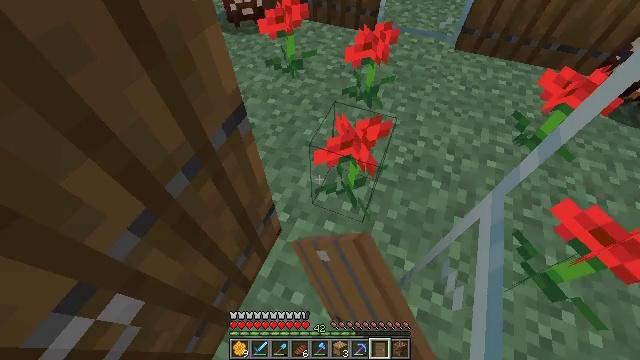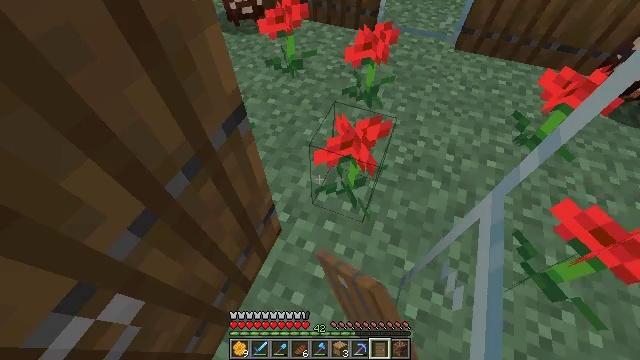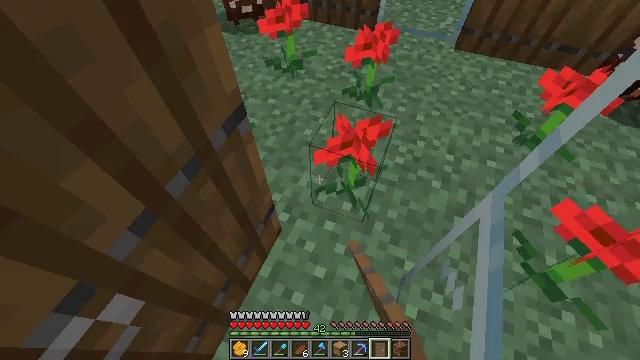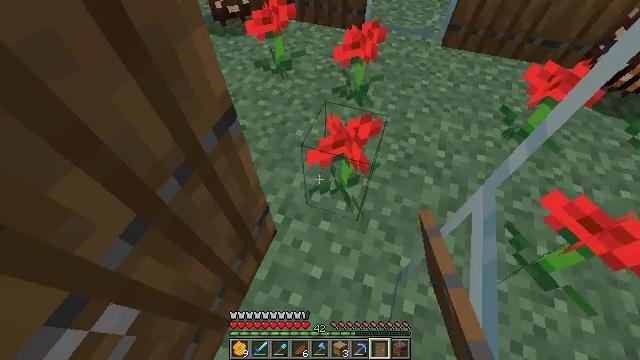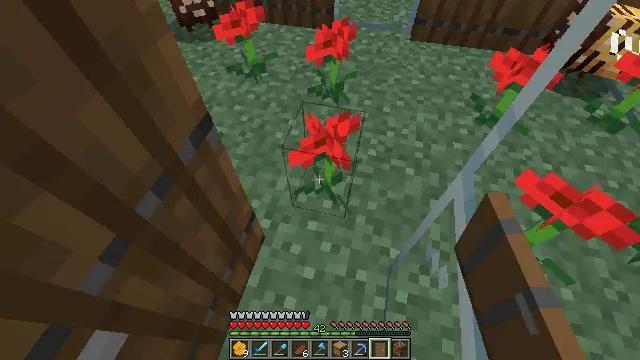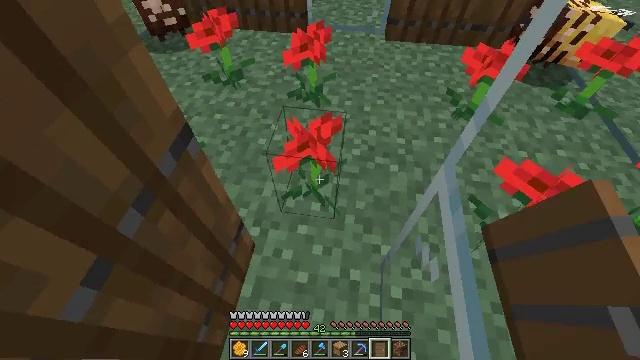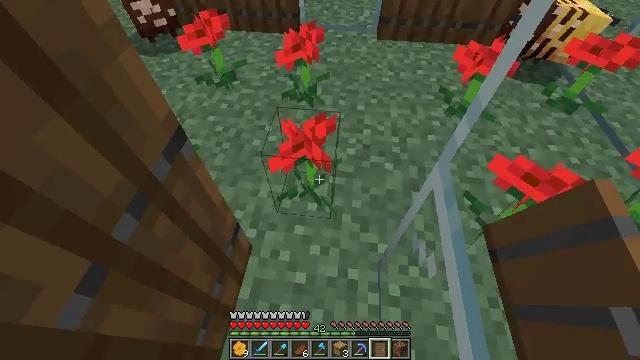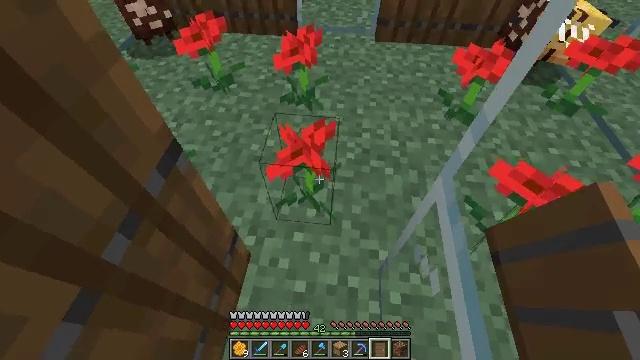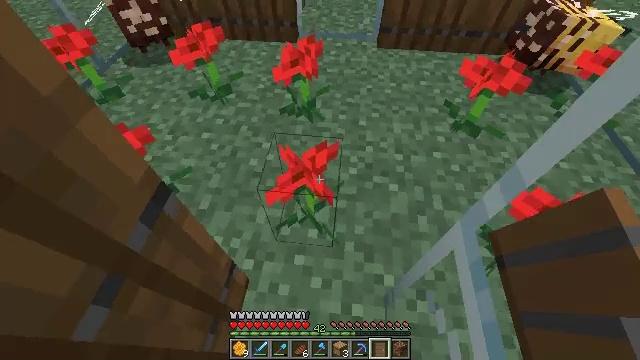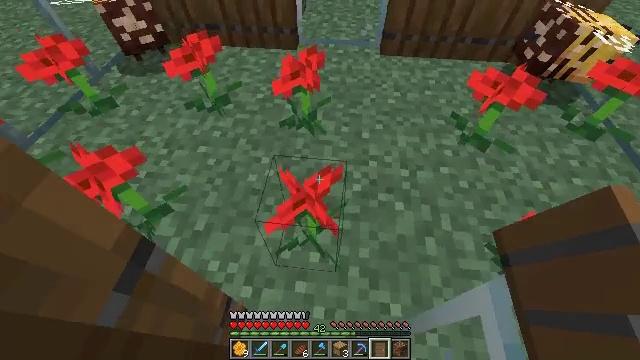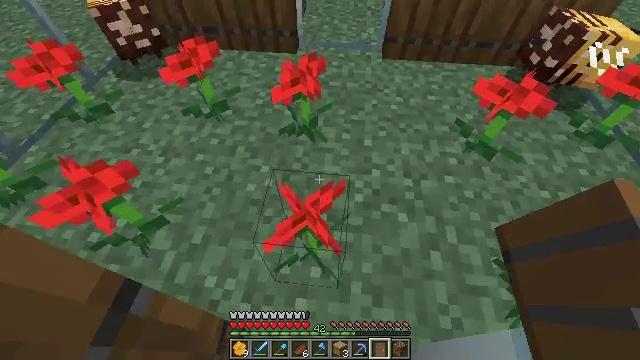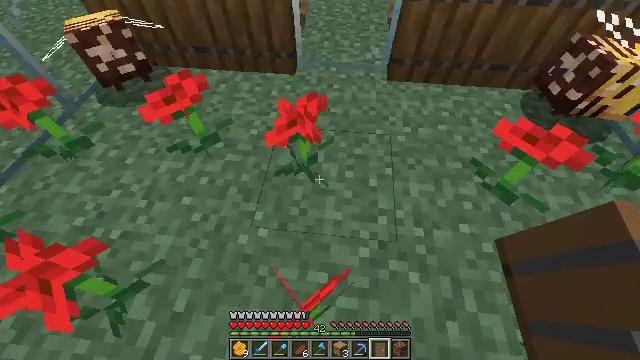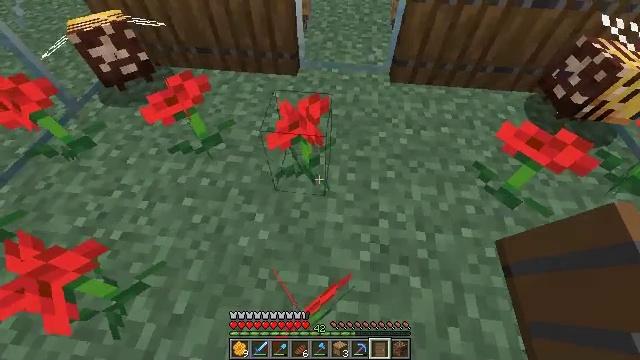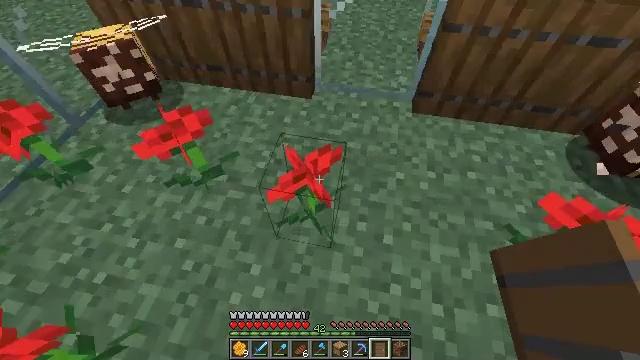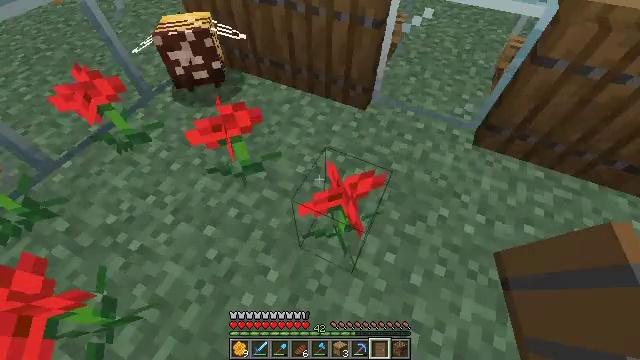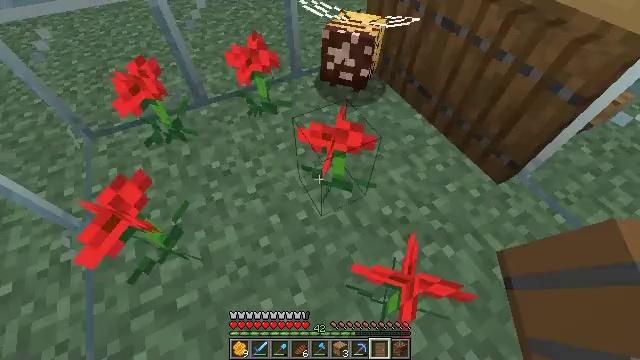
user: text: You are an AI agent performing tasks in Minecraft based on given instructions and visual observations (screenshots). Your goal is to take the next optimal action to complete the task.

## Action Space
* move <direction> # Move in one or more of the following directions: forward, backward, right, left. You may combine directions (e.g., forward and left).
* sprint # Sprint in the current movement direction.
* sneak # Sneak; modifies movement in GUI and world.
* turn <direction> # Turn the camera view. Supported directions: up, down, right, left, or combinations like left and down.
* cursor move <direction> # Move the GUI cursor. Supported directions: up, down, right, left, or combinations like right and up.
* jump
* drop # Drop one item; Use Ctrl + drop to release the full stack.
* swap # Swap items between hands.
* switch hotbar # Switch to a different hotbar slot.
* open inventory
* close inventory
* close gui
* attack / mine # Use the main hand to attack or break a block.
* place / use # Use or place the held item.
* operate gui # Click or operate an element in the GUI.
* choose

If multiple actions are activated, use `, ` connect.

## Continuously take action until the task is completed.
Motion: motion action
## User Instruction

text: Reclaim the spruce door from a structure.
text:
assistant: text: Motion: no_op
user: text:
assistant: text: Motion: no_op
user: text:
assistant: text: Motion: turn right
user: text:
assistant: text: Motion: turn right
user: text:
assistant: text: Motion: turn right
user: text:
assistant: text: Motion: turn right
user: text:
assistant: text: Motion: move forward
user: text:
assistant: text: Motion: move forward
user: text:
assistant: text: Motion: move forward
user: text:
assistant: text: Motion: move forward
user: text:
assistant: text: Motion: move forward
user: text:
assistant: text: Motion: move forward
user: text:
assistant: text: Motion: move forward, turn left
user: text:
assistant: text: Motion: move forward, turn left
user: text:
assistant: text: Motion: move forward, turn left
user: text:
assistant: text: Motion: turn left and up
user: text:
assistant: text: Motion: turn left and up
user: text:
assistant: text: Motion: turn left and up
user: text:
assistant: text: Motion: turn left and up
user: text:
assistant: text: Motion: turn left and up
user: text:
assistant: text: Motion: turn left and up
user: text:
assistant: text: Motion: turn left
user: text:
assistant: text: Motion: no_op
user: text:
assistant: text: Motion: no_op
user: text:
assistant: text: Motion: no_op
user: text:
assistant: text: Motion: no_op
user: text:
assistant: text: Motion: no_op
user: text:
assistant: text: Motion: turn right
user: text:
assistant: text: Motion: move left, turn right
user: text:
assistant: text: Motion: move left, turn right